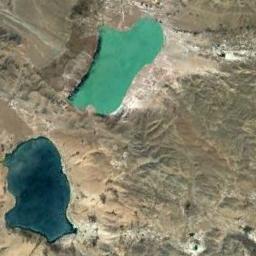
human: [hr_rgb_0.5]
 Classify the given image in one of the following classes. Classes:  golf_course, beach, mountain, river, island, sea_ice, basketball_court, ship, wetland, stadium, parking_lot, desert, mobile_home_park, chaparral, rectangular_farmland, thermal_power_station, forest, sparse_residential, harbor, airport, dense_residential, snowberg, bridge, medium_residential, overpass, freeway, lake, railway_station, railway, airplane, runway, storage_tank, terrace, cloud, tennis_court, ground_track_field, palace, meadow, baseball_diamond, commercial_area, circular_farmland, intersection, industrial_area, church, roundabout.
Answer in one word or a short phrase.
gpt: lake